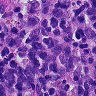
Metastatic tissue present: no